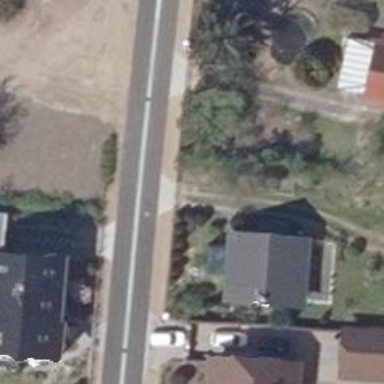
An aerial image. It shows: Residential road with sandy surface.